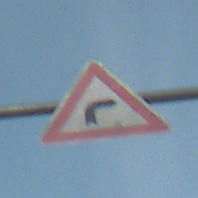
Verkehrszeichen: KurveRechts
Umgebung: Outdoor, Suburban
Tageszeit: SunriseSunset
Wetter: PartlyCloudy
Licht: Natural
Jahreszeit: NotSpecified
Kontrast: MediumContrast